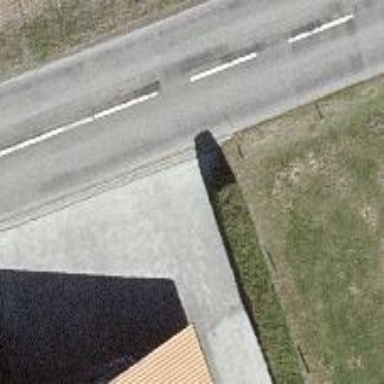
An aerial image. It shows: Hedge barrier.